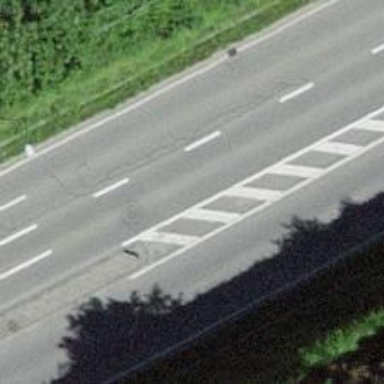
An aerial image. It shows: Asphalt road classified as primary highway.